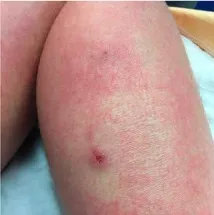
(C,D) Show lesions on the right leg and right ear, respectively, prior to dupilumab treatment. Although corresponding images for (C,D) after treatment were not captured, the lesions seen prior to treatment resolved after dupilumab treatment.
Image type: medical_photograph (skin_photograph)